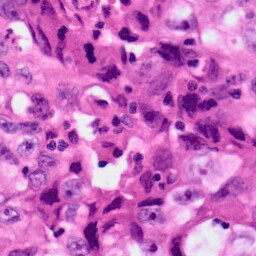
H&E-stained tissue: Lung